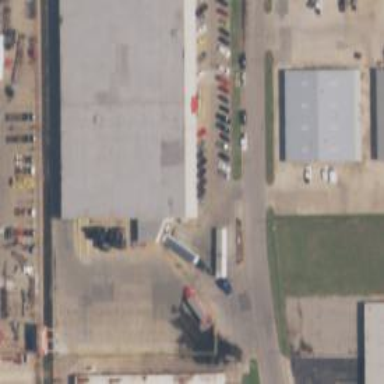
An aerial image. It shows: Industrial building.